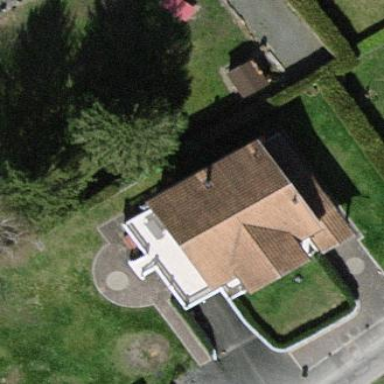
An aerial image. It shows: Detached building with gabled roof. The roof is covered with tiles and oriented across the structure.